Question: I need to compare two elements offset positions to find whether one element is placed above on other element.

here i need to check the is placed on the or not by using positions.
HTML Code
'''
<div id="screen" style="background-color: olive; height: 120px; width:120px;"></div>
<span id="me" style="position: absolute; left: 44px; top: 86px;">me</span></div>
'''
JavaScript
'''
var a = document.getElementById('screen')
var b = document.getElementById('me');
aOffsetLeft=a.offsetLeft;
aOffsetTop=a.offsetTop;
bOffsetLeft=b.offsetLeft;
bOffsetTop=b.offsetTop;
//Here need to check whether b within a
'''
Please help me
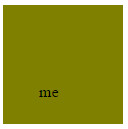
Answer: Above code is in jquery, below is javascript code :
<URL>
'''
var a = document.getElementById('screen')
var b = document.getElementById('me');
var c = document.getElementById('abc');
aOffsetLeft = a.offsetLeft;
aOffsetTop = a.offsetTop;
aoffsetHeight = a.offsetHeight;
aoffsetoffsetWidth = a.offsetoffsetWidth;
bOffsetLeft = b.offsetLeft;
bOffsetTop = b.offsetTop;
if ((aoffsetHeight + aOffsetTop >= bOffsetTop) || (aoffsetoffsetWidth + aOffsetLeft >= bOffsetLeft)) {
document.getElementById('abc').innerHTML = 'true';
} else {
document.getElementById('abc').innerHTML = 'false';
}
'''